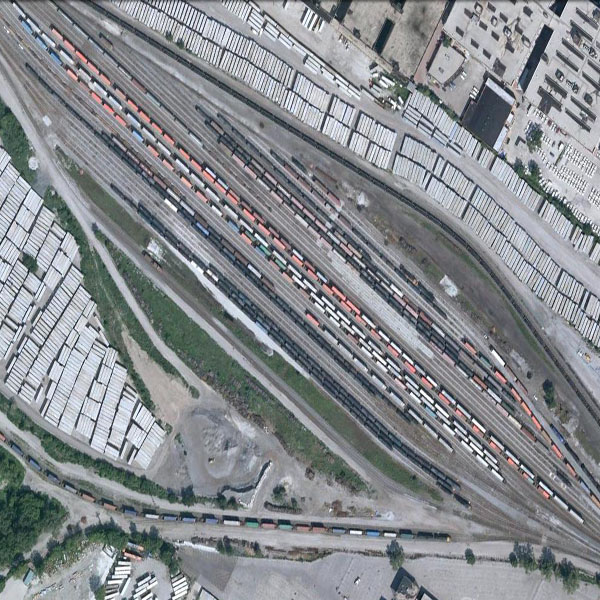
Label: railwayStation